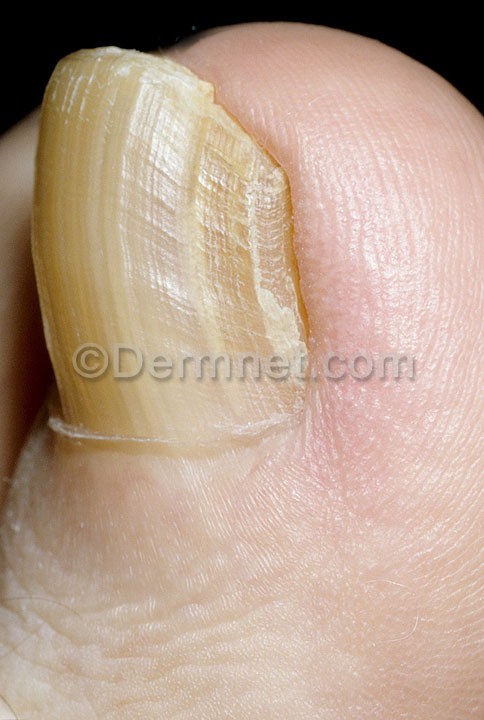
Disease: Nail Fungus and other Nail Disease